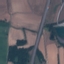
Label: Highway